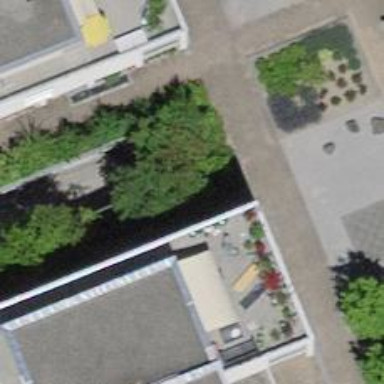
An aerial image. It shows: Parking entrance.